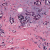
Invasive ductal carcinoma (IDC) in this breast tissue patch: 1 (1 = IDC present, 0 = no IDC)